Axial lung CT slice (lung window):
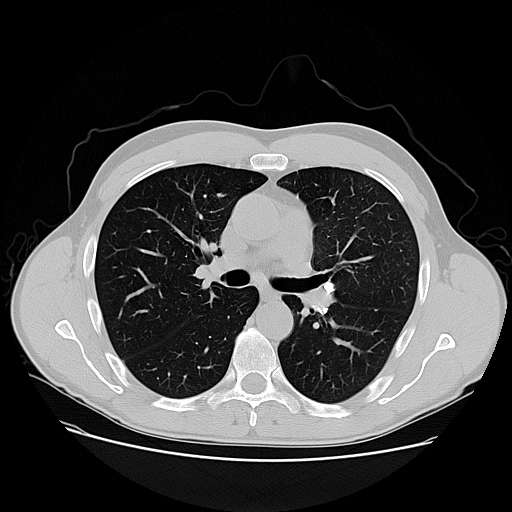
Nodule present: no